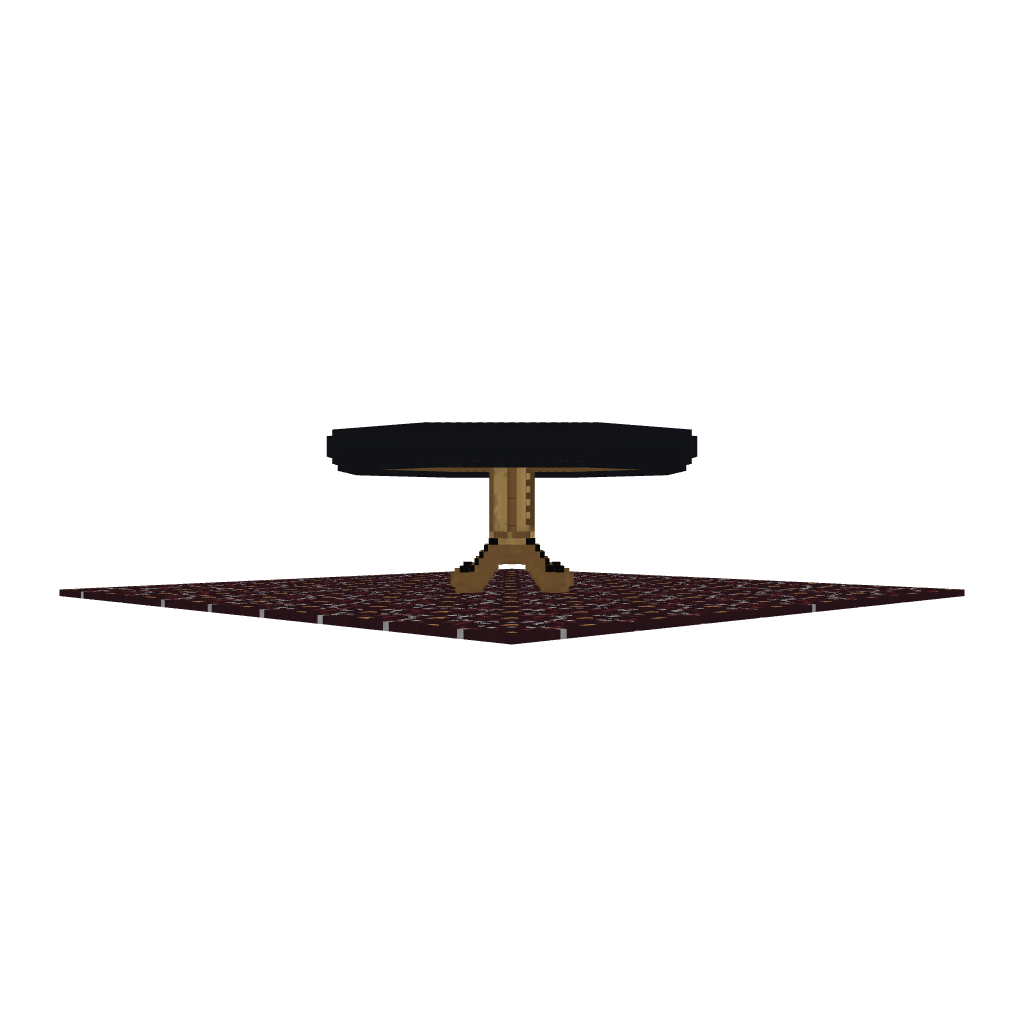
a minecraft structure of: Poker Table